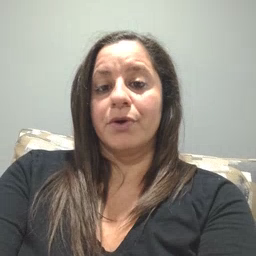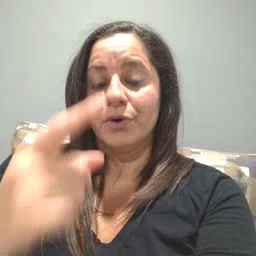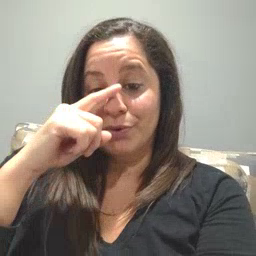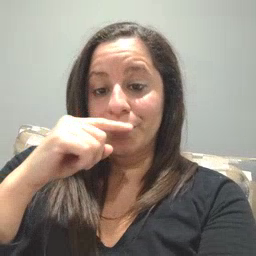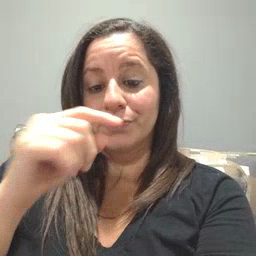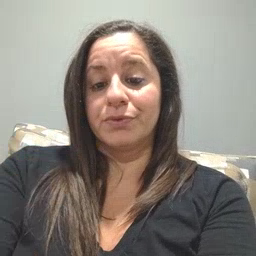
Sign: noisy